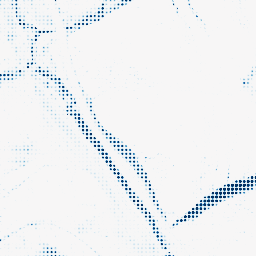
Category: morphological
Decomposition family: morphological_ellipse
Decomposition parameters: operation: closing
width: 20
height: 5
Upsampling method: sinc_blackman
Upsampling parameters: scale: 8
kernel_size: 4
Upsampling scale: 8